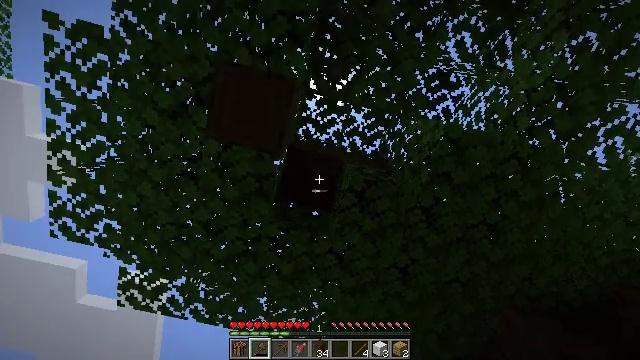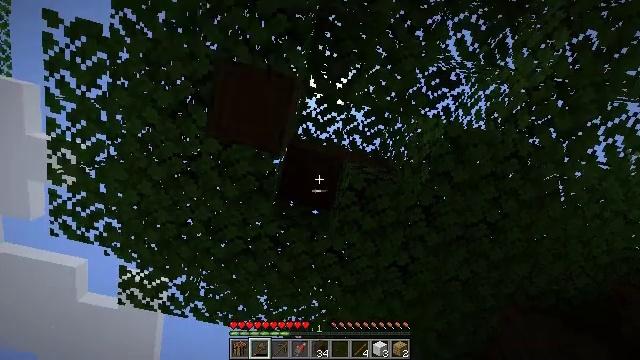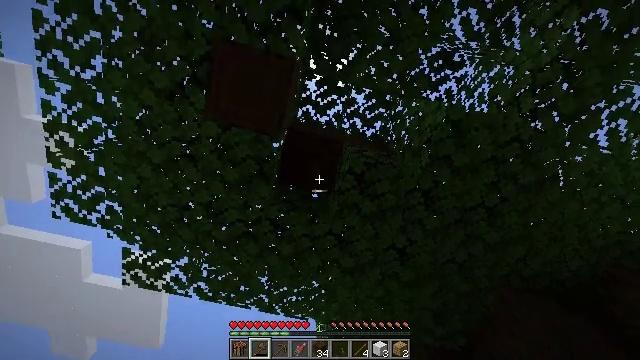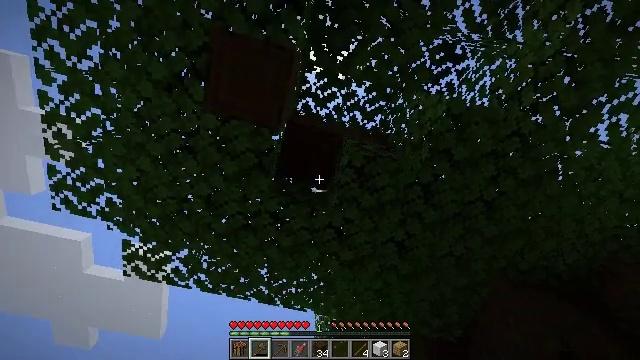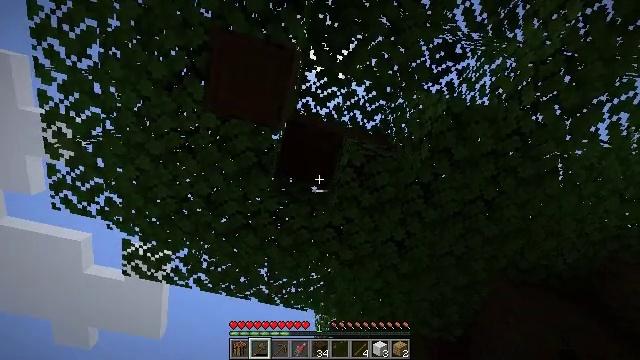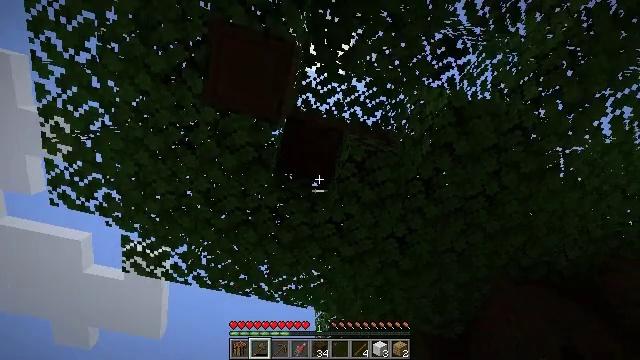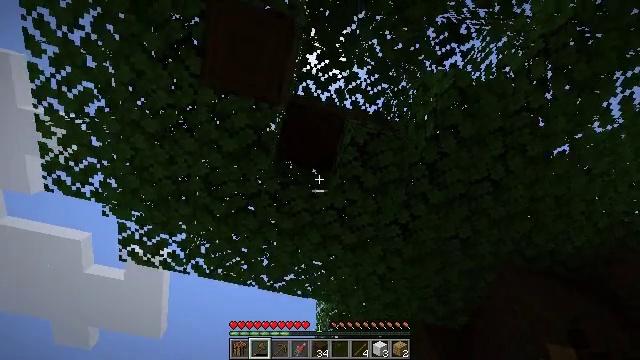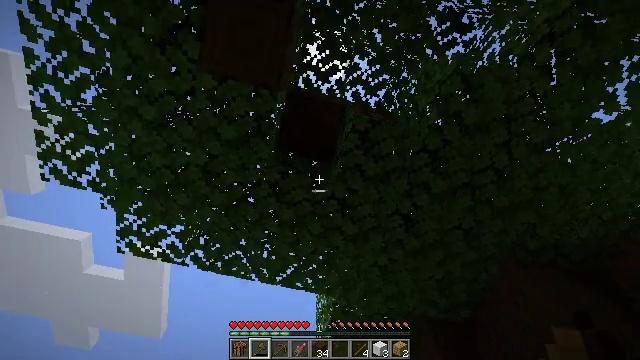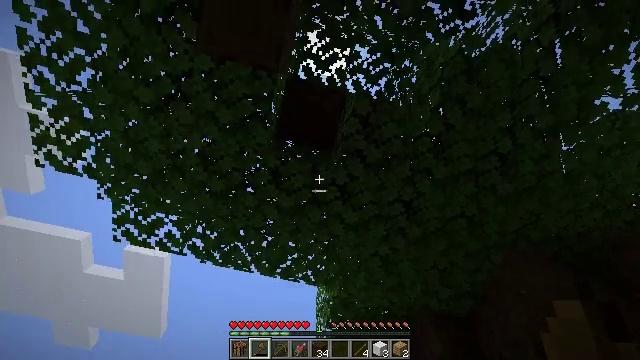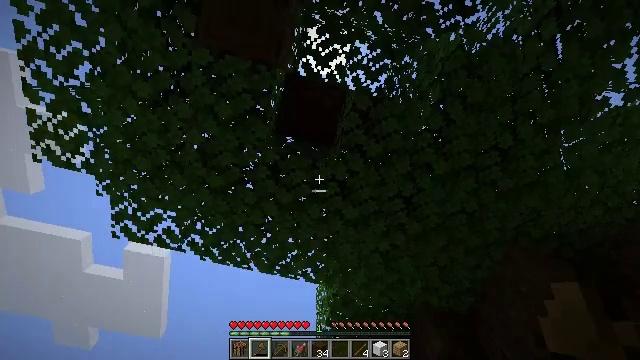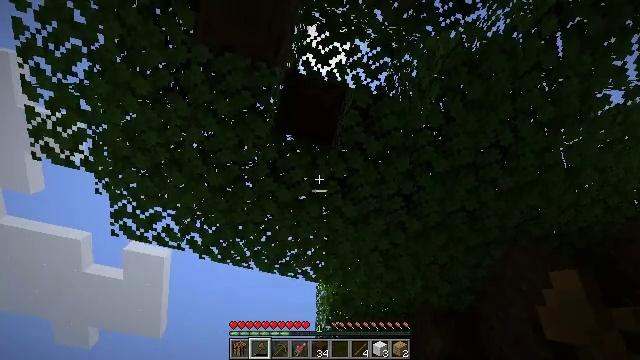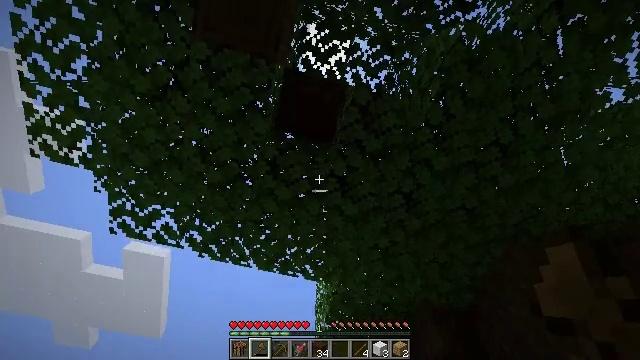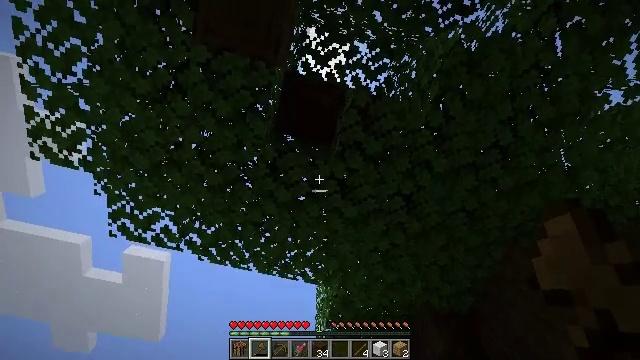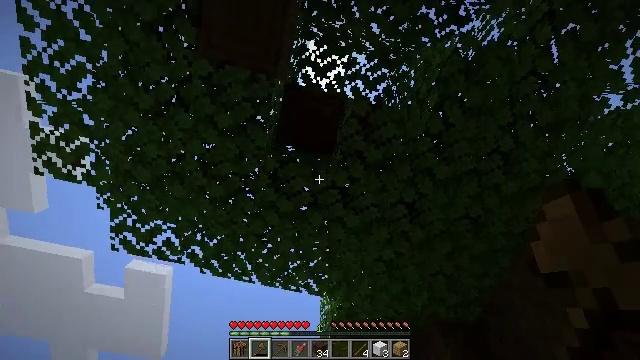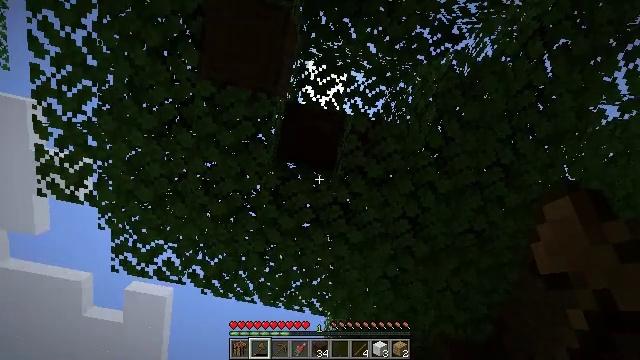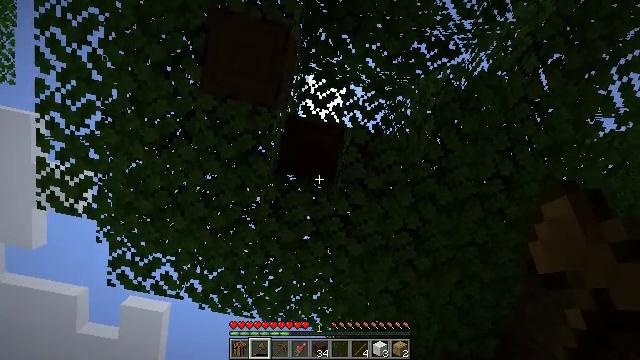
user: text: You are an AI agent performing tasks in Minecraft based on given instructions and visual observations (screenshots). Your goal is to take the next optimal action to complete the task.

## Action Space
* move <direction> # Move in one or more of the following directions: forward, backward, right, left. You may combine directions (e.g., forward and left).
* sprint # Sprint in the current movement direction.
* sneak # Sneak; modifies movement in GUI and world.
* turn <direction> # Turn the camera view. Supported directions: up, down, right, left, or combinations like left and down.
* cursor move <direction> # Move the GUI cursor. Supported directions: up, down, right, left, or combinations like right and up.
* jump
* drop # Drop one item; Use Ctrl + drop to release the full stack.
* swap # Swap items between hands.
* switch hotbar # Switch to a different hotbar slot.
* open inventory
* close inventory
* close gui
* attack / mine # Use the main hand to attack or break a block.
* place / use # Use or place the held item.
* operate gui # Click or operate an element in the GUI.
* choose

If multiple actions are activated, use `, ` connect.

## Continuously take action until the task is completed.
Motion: motion action
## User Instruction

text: Gather dark oak log for crafting.
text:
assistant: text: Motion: no_op
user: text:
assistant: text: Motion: turn down
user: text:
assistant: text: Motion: turn down
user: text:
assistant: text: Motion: move forward
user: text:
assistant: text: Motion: move forward
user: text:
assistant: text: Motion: move forward
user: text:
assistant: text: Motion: move forward
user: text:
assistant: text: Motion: no_op
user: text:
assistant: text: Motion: no_op
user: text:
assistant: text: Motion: no_op
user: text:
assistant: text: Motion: no_op
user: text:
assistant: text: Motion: no_op
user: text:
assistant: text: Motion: turn left and up
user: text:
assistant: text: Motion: turn left and up
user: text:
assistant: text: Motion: turn up
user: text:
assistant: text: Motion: no_op
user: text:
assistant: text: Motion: turn up
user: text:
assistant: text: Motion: turn up, attack / mine
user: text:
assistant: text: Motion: attack / mine
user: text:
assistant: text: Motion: attack / mine
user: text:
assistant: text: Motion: attack / mine
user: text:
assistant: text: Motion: attack / mine
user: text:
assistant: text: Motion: attack / mine
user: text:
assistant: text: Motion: attack / mine
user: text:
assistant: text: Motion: attack / mine
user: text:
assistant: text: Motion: attack / mine
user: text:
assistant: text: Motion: attack / mine
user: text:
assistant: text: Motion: attack / mine
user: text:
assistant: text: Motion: attack / mine
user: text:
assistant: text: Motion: attack / mine